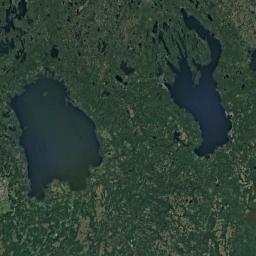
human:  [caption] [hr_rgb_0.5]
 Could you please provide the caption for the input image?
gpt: There are many lakes of different shapes and sizes .

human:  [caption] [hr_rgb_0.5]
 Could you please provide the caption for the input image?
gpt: Two blue lakes surrounded by forest .

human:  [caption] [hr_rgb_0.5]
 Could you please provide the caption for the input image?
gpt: The lake in the picture is slender .

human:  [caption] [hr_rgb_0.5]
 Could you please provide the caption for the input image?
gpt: The two lakes of different colors lie on a flat ground covered with vegetation .

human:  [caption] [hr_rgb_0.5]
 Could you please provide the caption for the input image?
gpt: There are green meadows around the lakes .